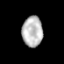
Tissue: prostate
Cell type: T cells
Senescence score: 0.2868
Nuclear area (px): 609
Mean DAPI intensity: 187.209